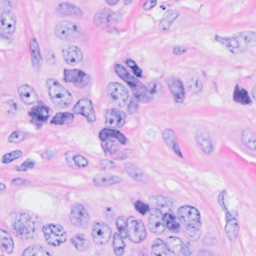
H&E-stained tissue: Breast